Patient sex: M
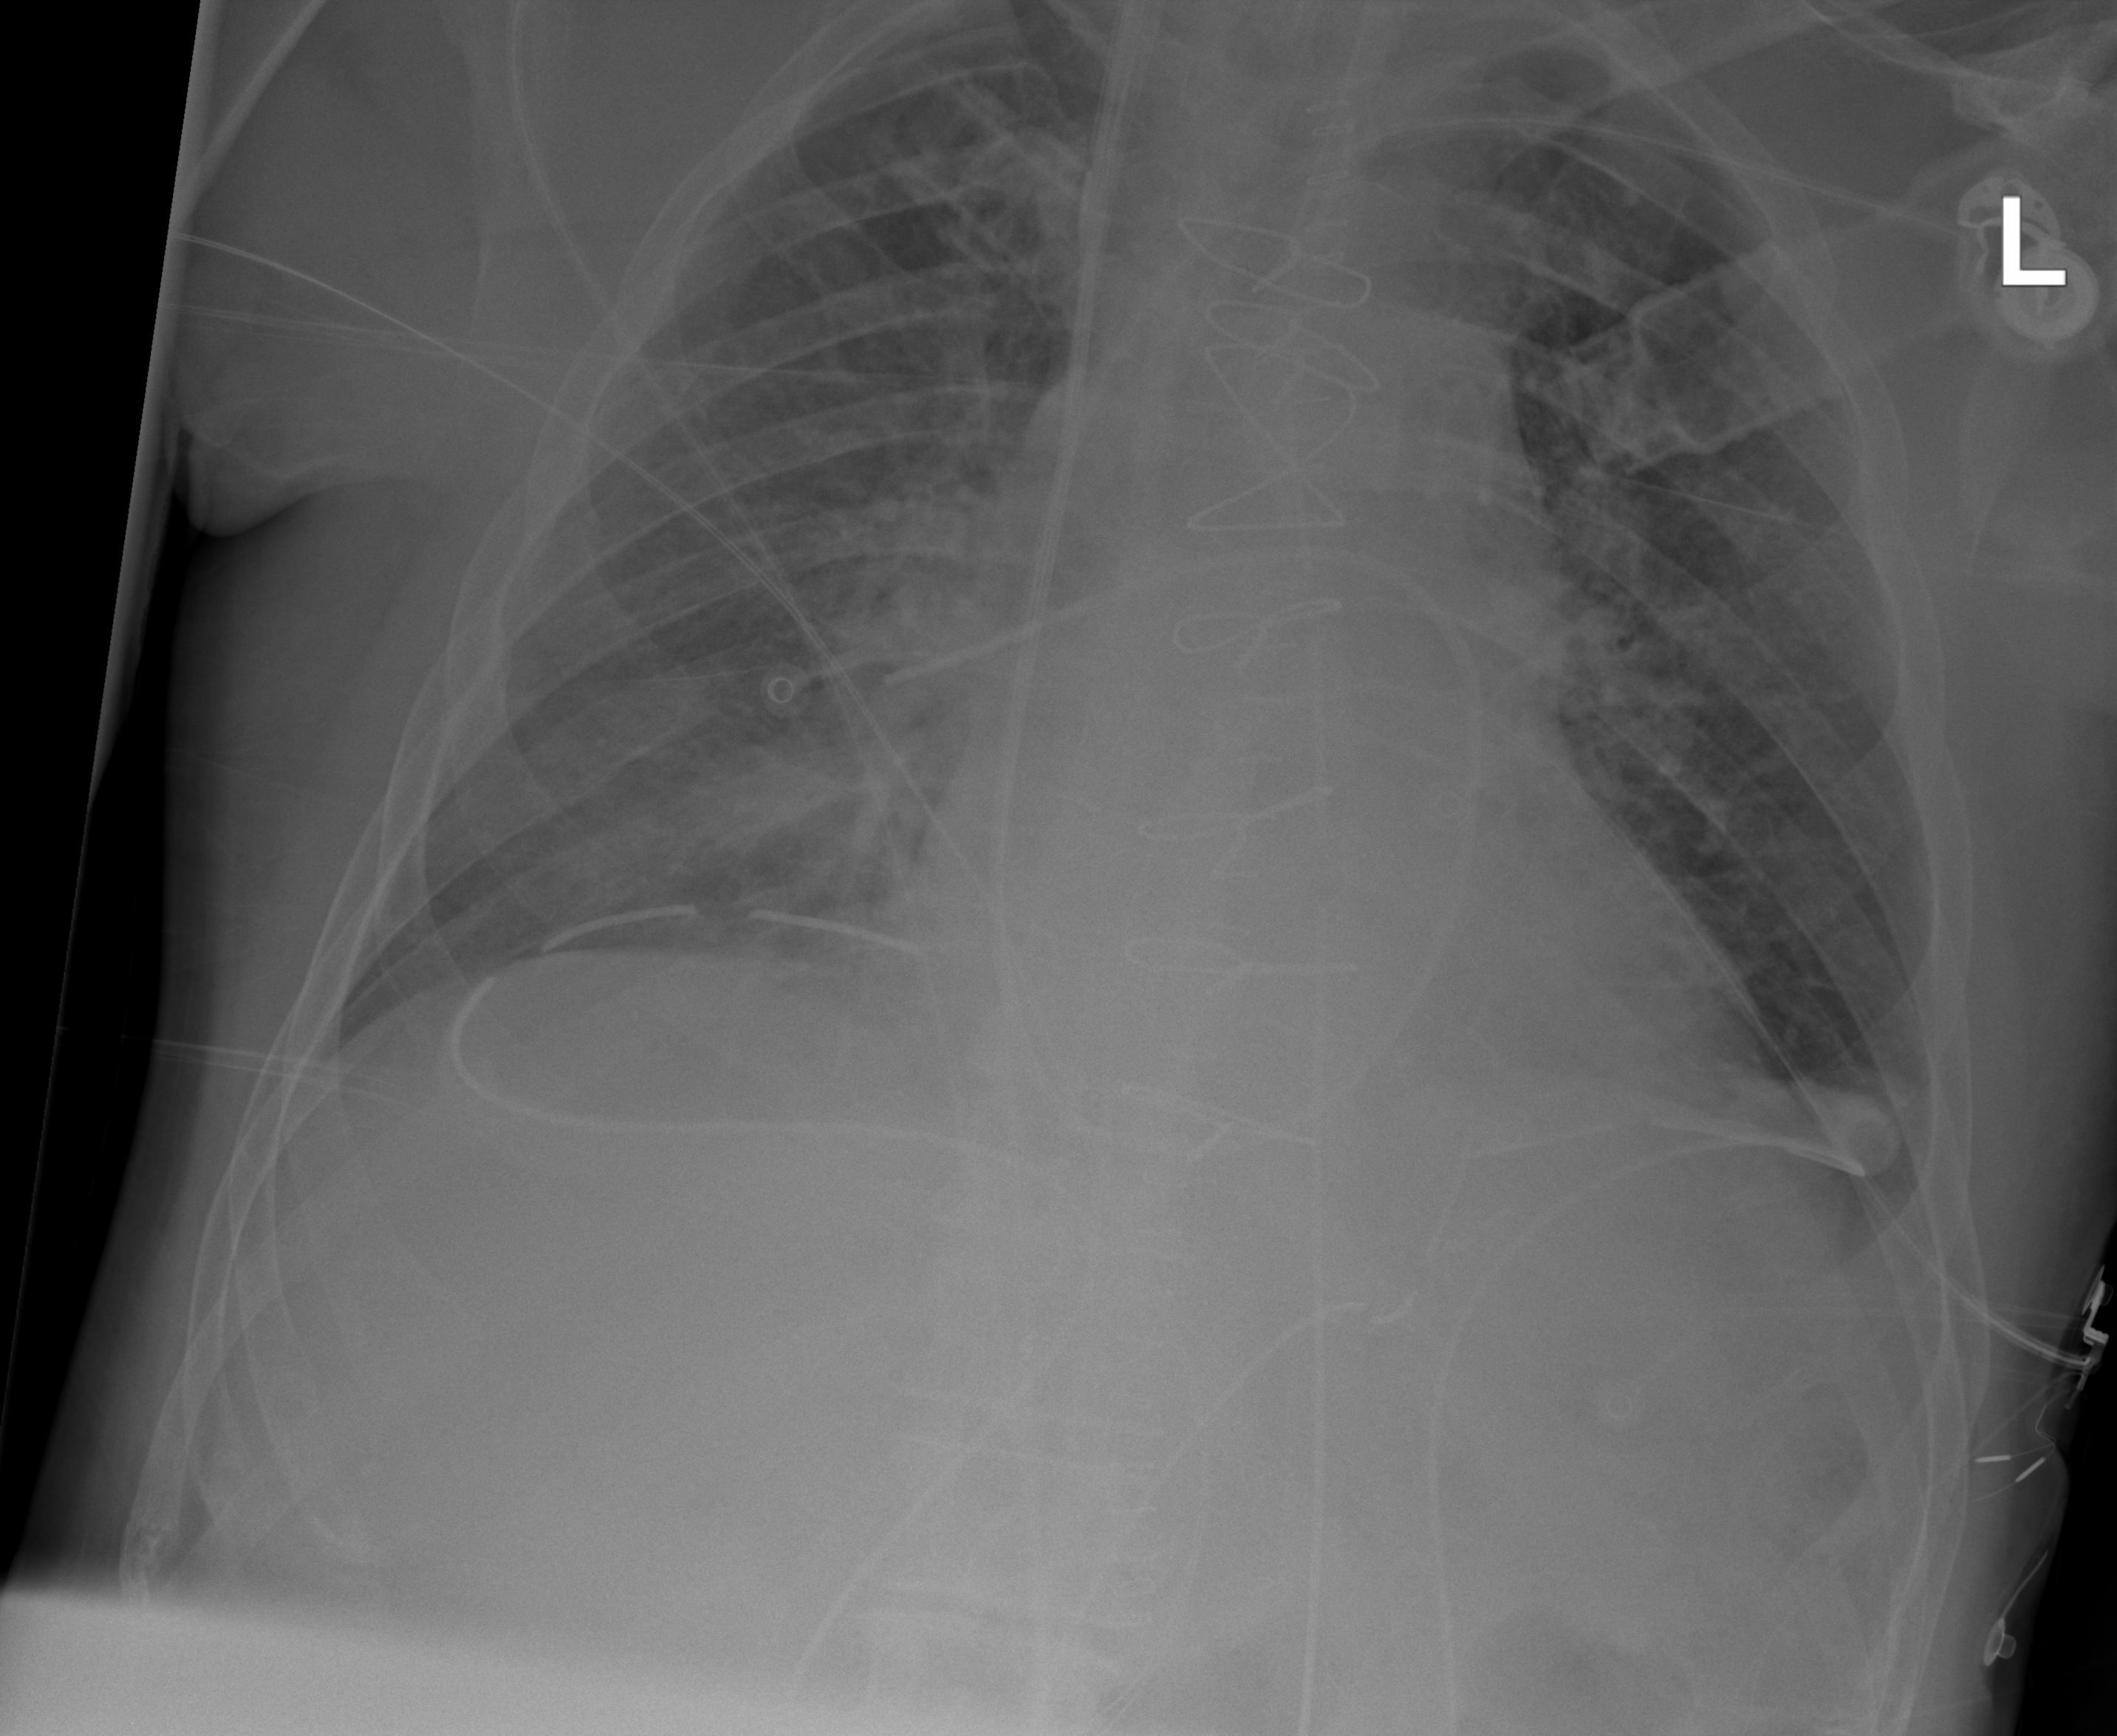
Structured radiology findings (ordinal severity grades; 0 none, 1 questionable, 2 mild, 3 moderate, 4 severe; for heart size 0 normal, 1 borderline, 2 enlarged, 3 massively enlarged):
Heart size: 1
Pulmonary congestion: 3
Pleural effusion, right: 0
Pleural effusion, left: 0
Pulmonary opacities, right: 2
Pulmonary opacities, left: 2
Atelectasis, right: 2
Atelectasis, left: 2